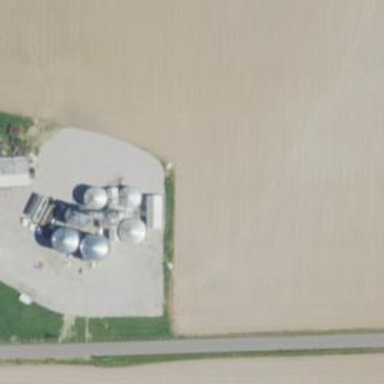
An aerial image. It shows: Silo.